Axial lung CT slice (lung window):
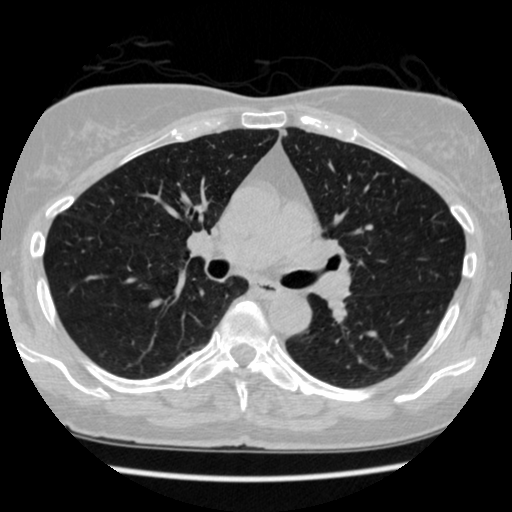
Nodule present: yes
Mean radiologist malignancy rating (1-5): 2